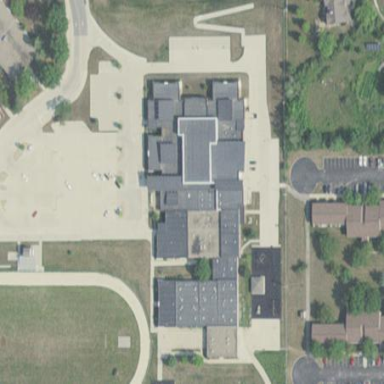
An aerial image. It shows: School building.